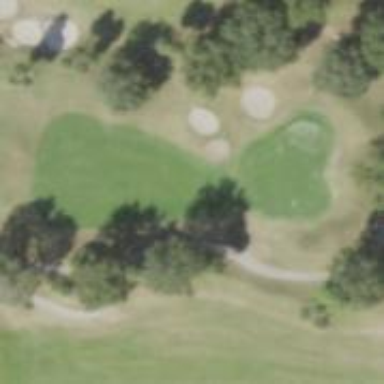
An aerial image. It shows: Path for golf carts.